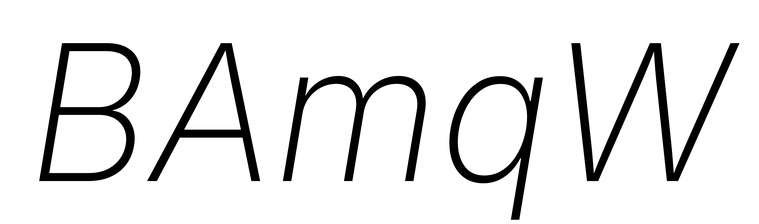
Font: Inter-Italic_ExtraLight_Italic